Field crop: tomato
Growth stage: 2
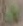
Species: solanum